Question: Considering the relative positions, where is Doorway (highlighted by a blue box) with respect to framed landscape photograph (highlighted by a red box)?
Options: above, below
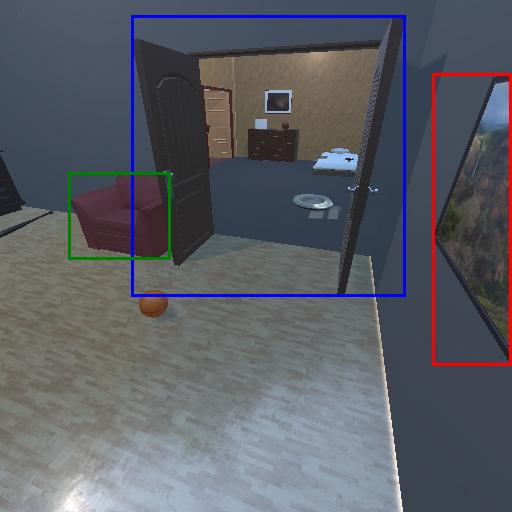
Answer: above